Question: Just wondering if anyone can help me out here. What i'm looking to do (ugly as it is) is add two background colors to a nav bar on a site. Basically all of the list items will have a red background except one which needs to have a blue background. I tried to solve this using 1 long background image but this didn't work cross browser as the positioning of text changed between Chrome and Firefox.
What im wondering is if there is a way that I can give all the elements a red background but maybe use a span or something to select the single element in the navigation that I want to have a blue background?
This is what im looking to achieve (like I said incredibly ugly I know)

Any ideas or help anyone can give me would really be great
Thanks!
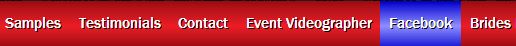
Answer: Don't give the whole navigation bar a background, but all of the elements of your navigation bar. Then you can give one a class called 'blue' and in CSS: '.blue { background: blue; }' or something like that.
Example: <URL>